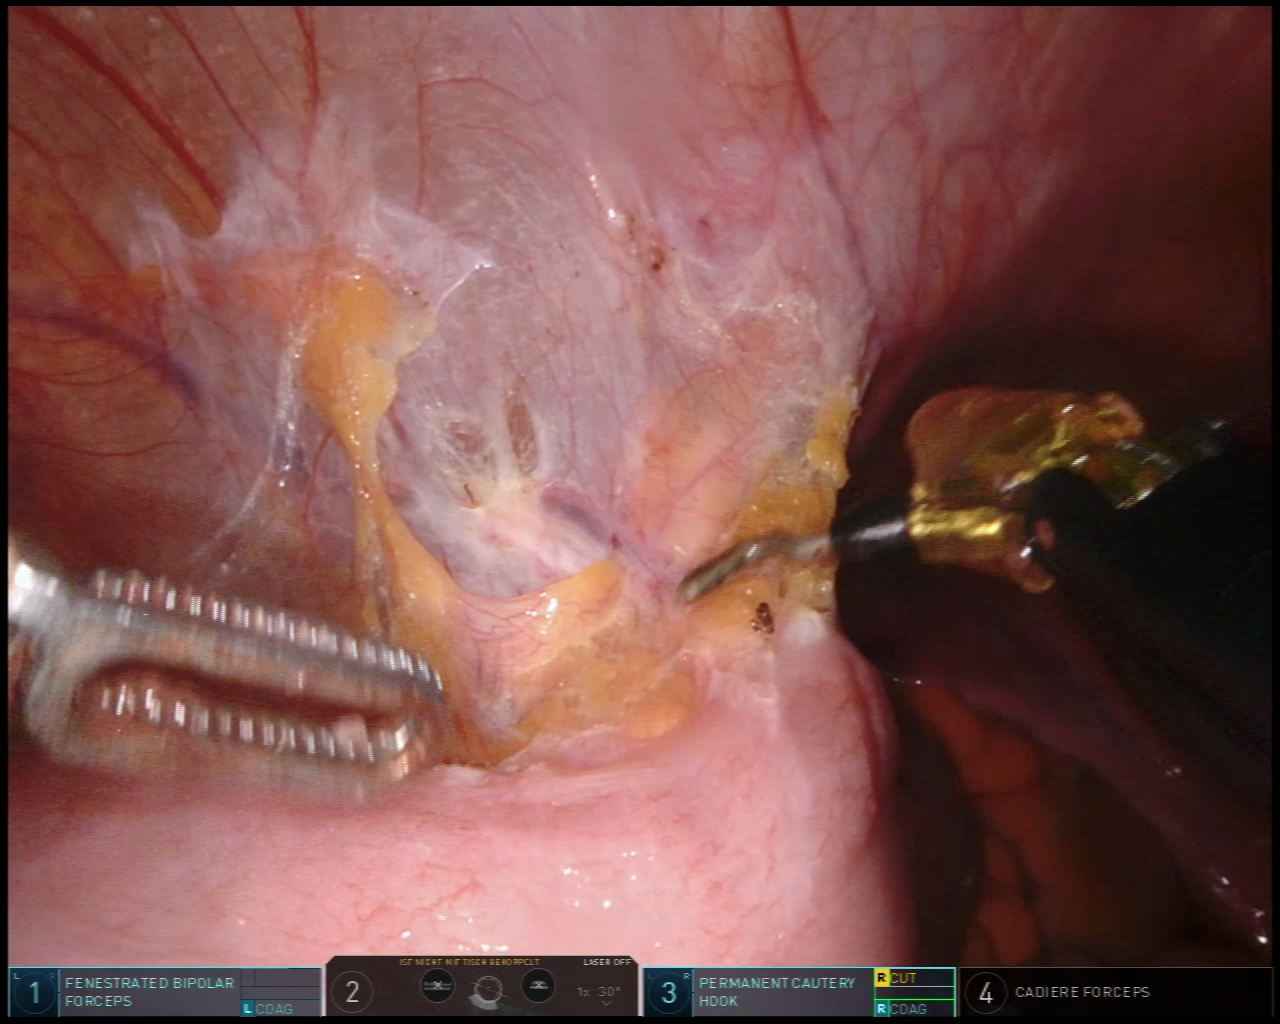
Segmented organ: colon
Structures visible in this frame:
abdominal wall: yes
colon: yes
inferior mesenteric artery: no
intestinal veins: no
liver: no
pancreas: no
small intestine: no
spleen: no
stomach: no
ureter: no
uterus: no
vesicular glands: no